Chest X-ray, AP view. Patient: 21 years old, sex F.
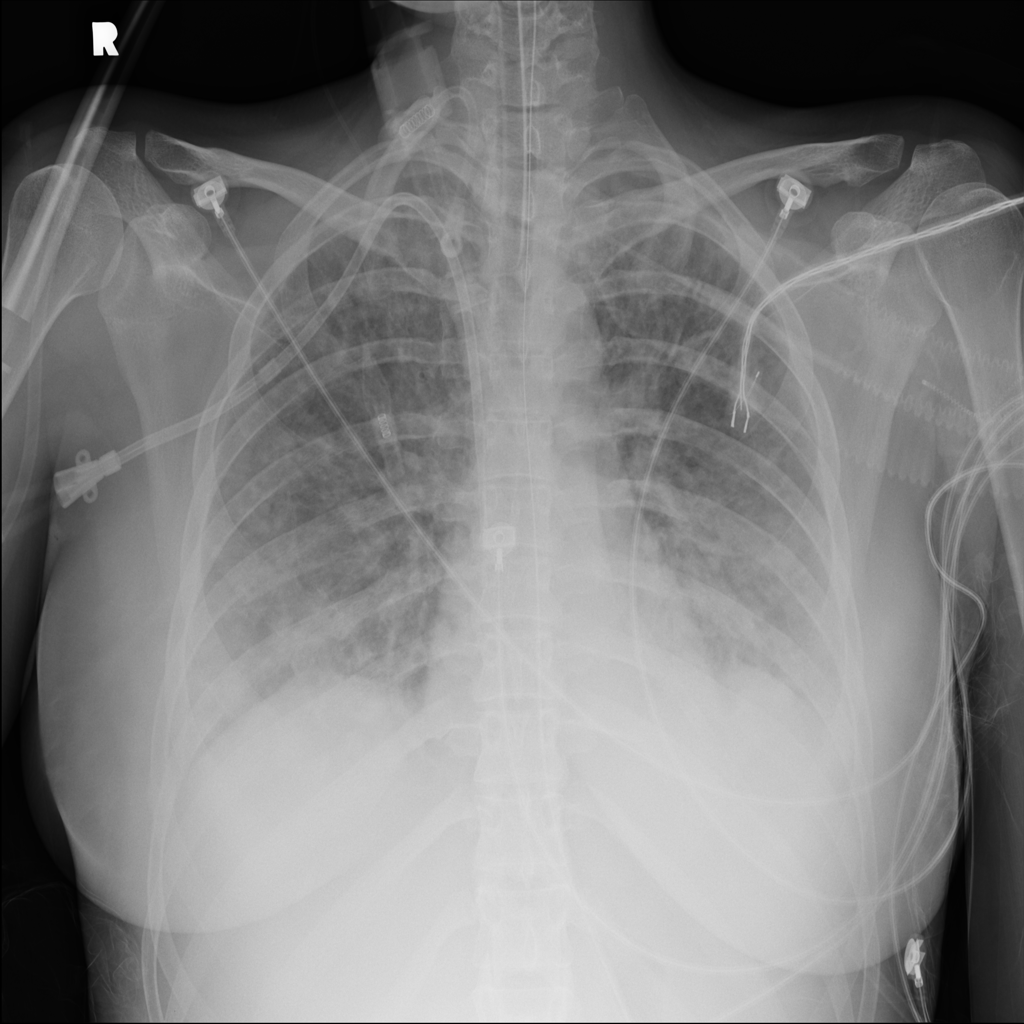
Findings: No Finding